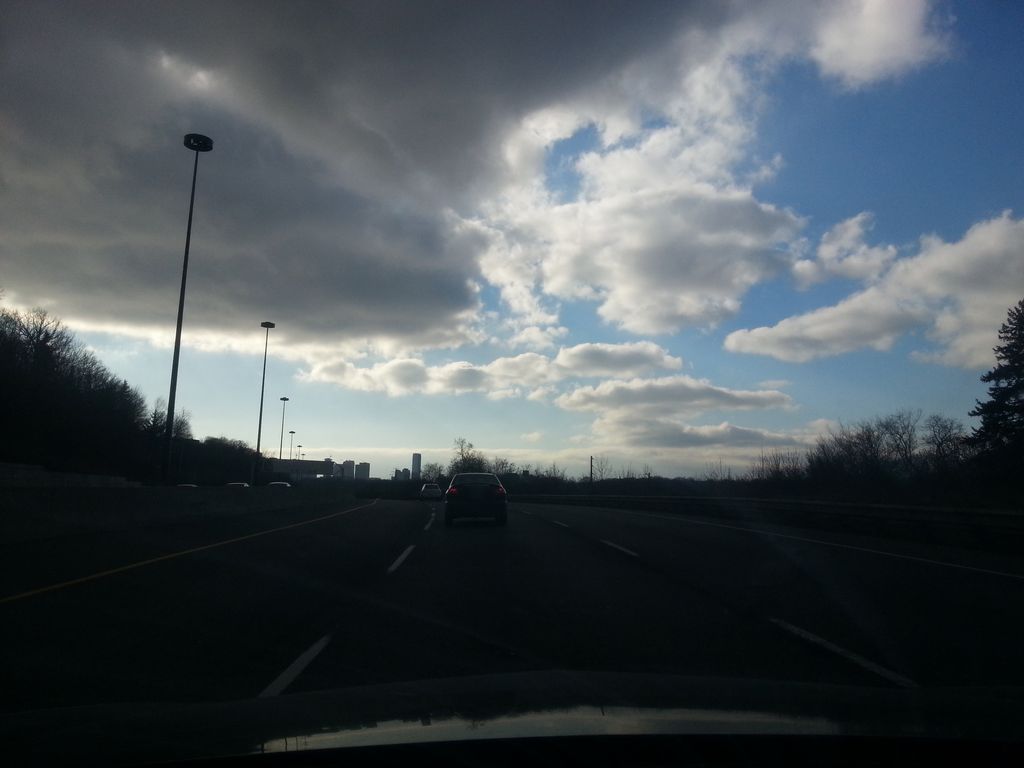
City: toronto